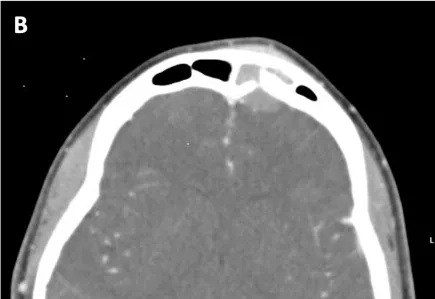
(B) Computed tomography demonstrates a left frontal area mass extending through the sinus to the frontal lobe.
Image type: radiology (ct)